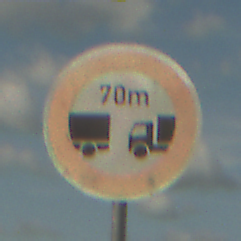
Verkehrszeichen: VerbotUnterschreitenMindestabstand
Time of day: Midday
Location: Outdoor (RoadRail)
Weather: PartlyCloudy
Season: NotSpecified
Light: Natural